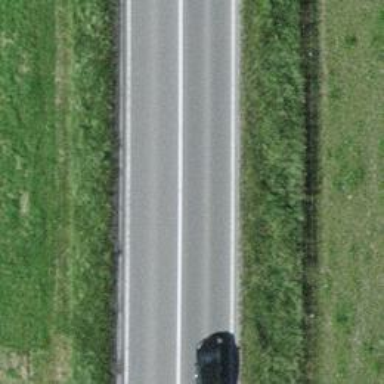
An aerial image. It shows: Asphalt motorway of trunk classification.